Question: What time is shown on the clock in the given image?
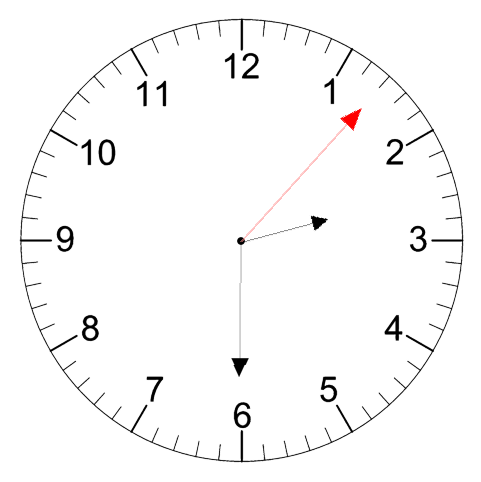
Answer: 02:30:07